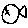
Label: fish